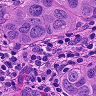
Metastatic tissue present: yes